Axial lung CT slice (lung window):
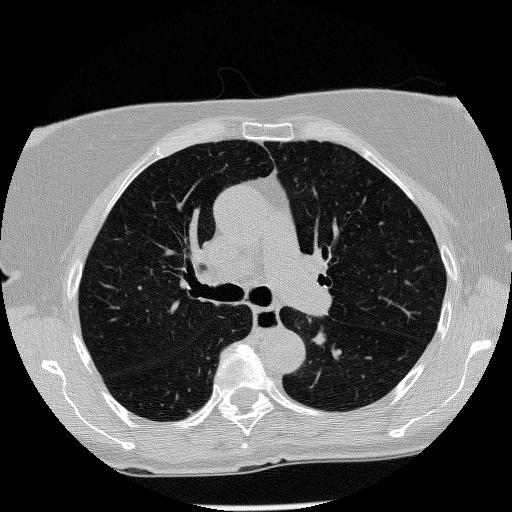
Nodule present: no